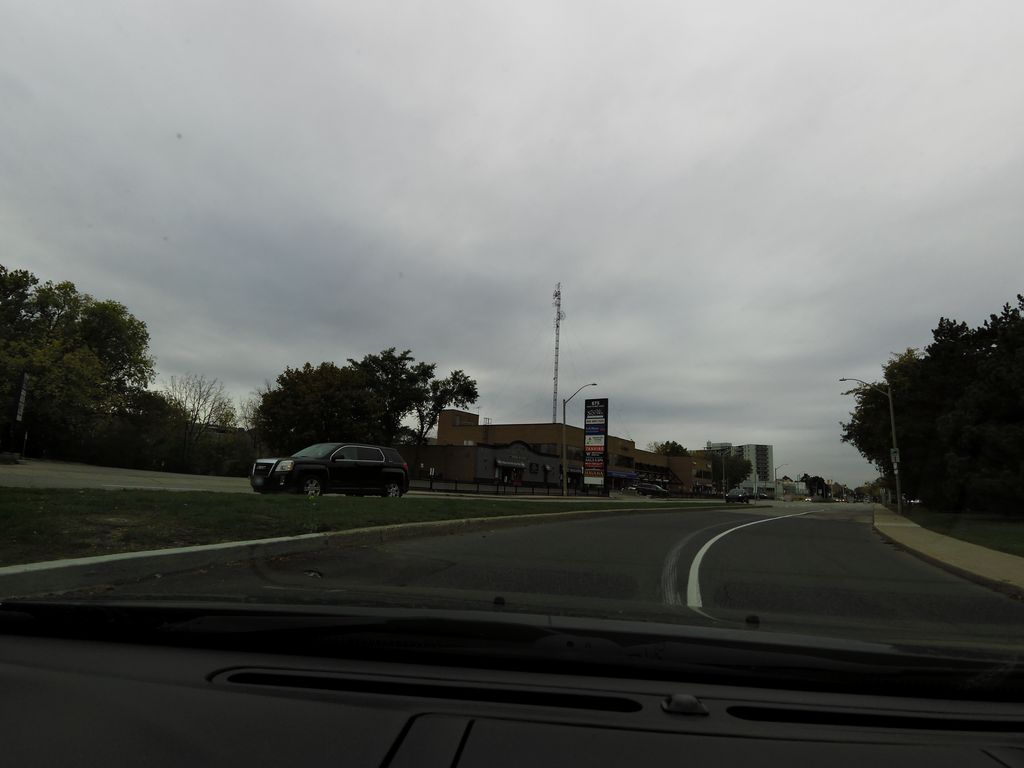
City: hamilton